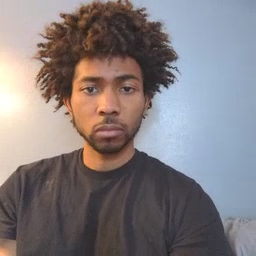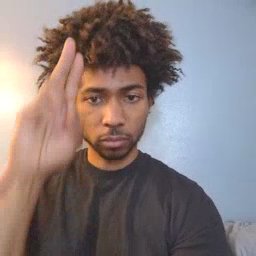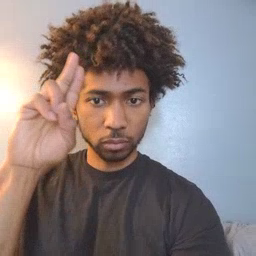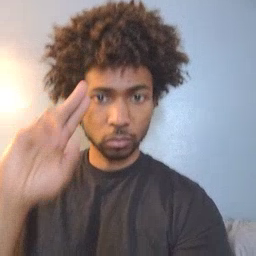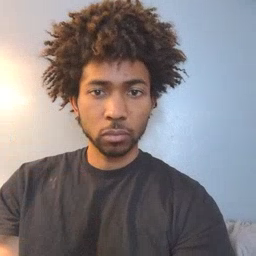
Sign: uncle